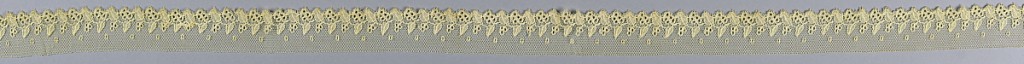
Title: Edging
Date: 19th century
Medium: Technique: machine made
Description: Machine made ???